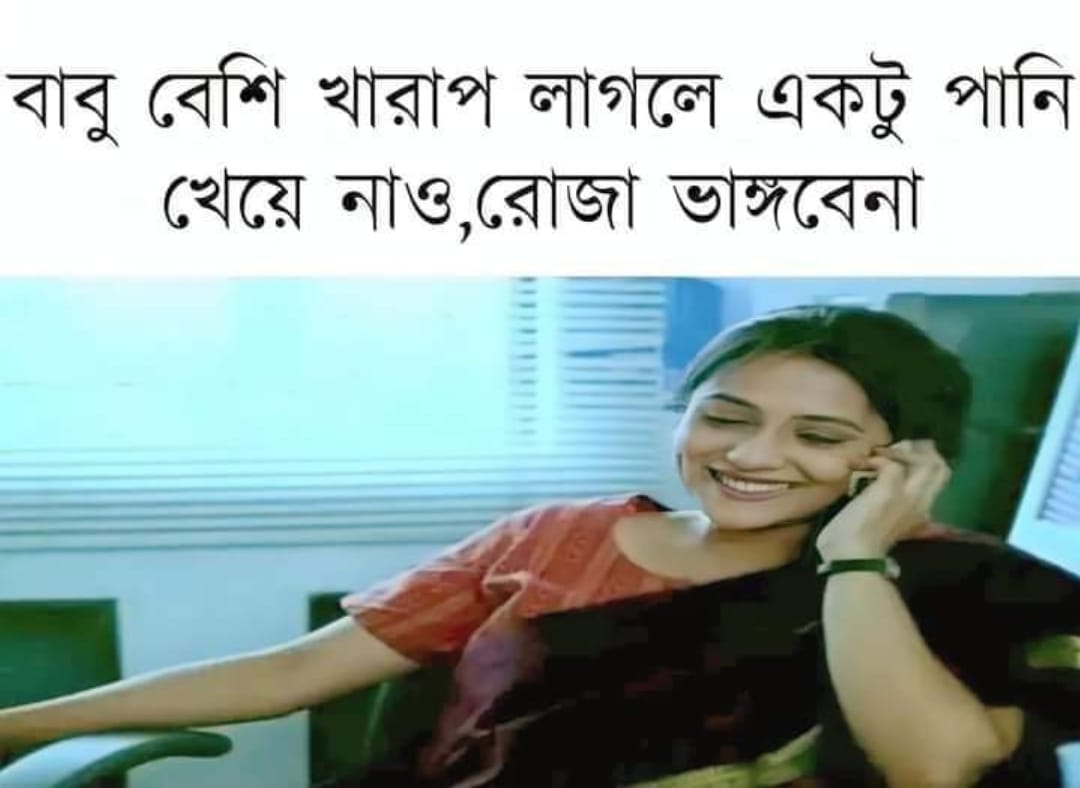
Text: বাবু বেশি খারাপ লাগলে একটু পানি খেয়ে নাও রোজা ভাঙ্গবেনা
Label: Non Hate